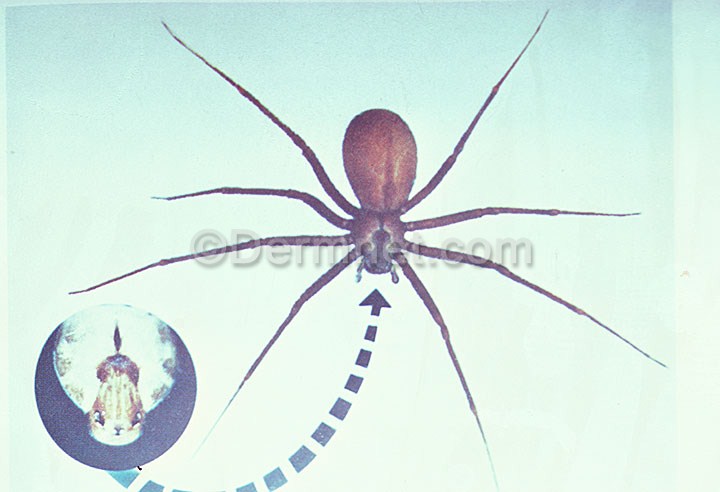
Disease: Scabies Lyme Disease and other Infestations and Bites